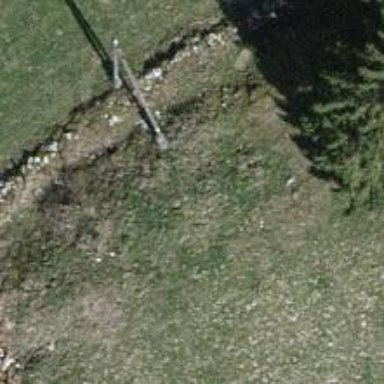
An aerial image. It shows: Power pole.